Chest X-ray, PA view. Patient: 69 years old, sex M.
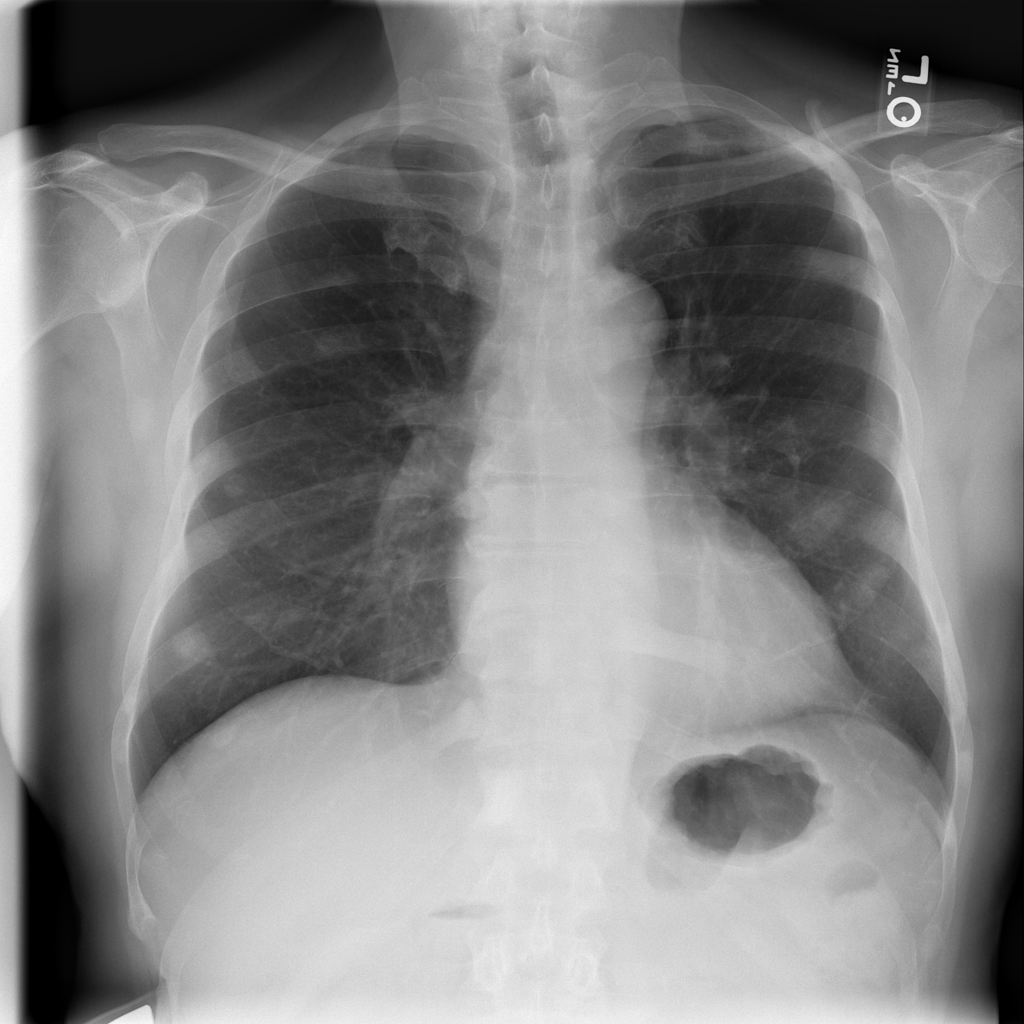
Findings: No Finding